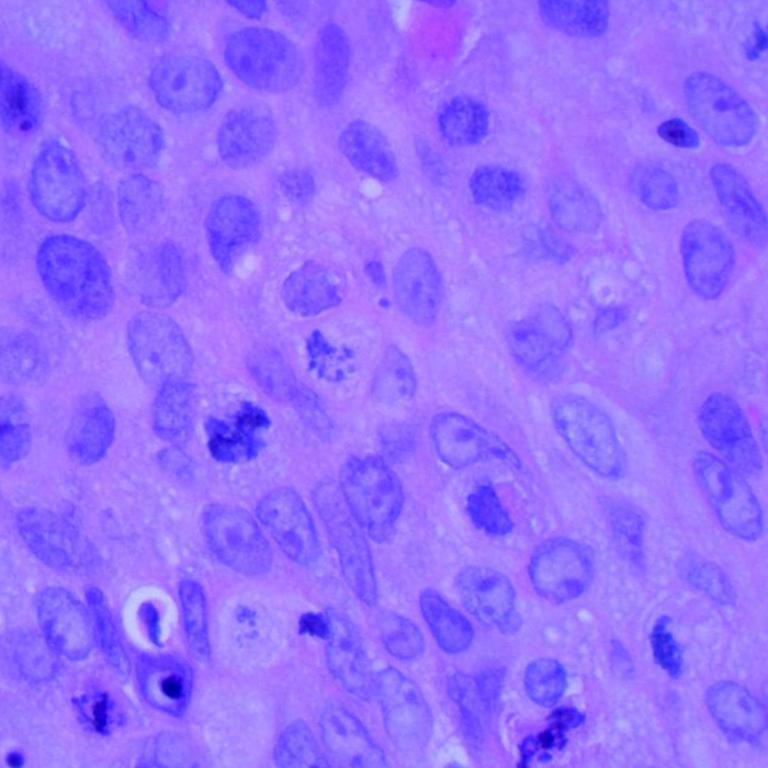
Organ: lung
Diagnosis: squamous carcinomas